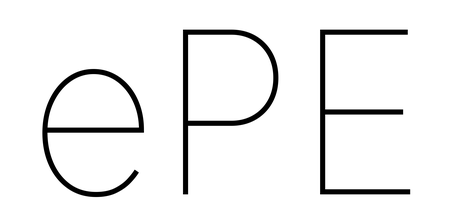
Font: Inter_Thin